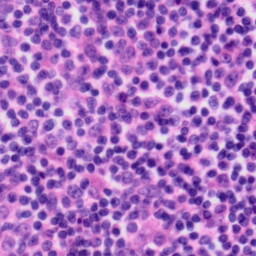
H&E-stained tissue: Tonsil